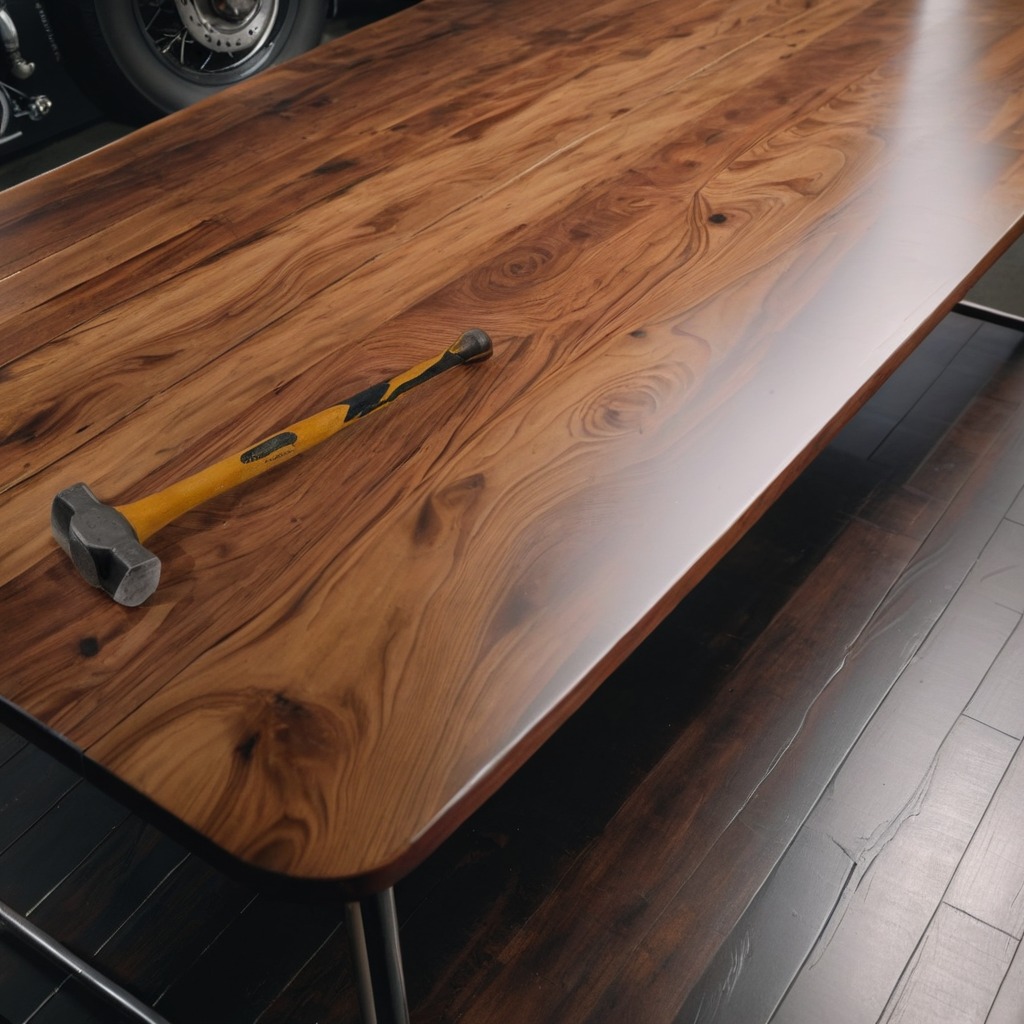
A hammer is lying on the oil-spilled wooden table in a vintage motorcycle garage.